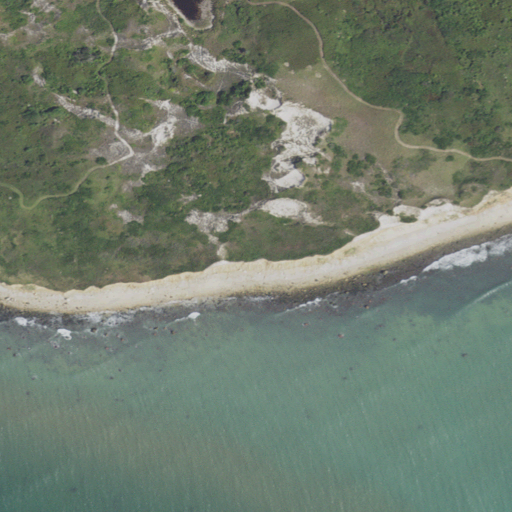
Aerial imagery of cape in Massachusetts named Squibnocket Point containing open water, grassland, deciduous forest, barren land, and shrub